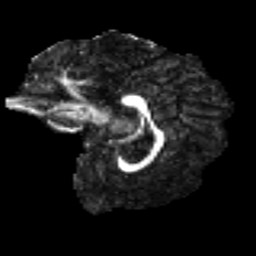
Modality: FA
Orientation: sagittal
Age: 32
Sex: male
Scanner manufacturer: ge
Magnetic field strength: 3 T
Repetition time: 7.8 s
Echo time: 0.0608 s